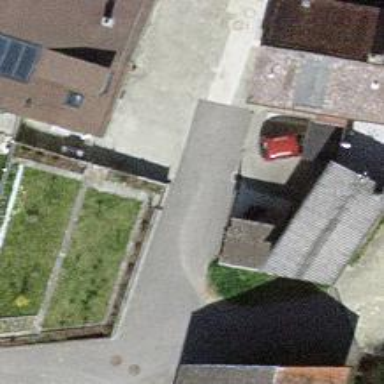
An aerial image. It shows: Driveway.